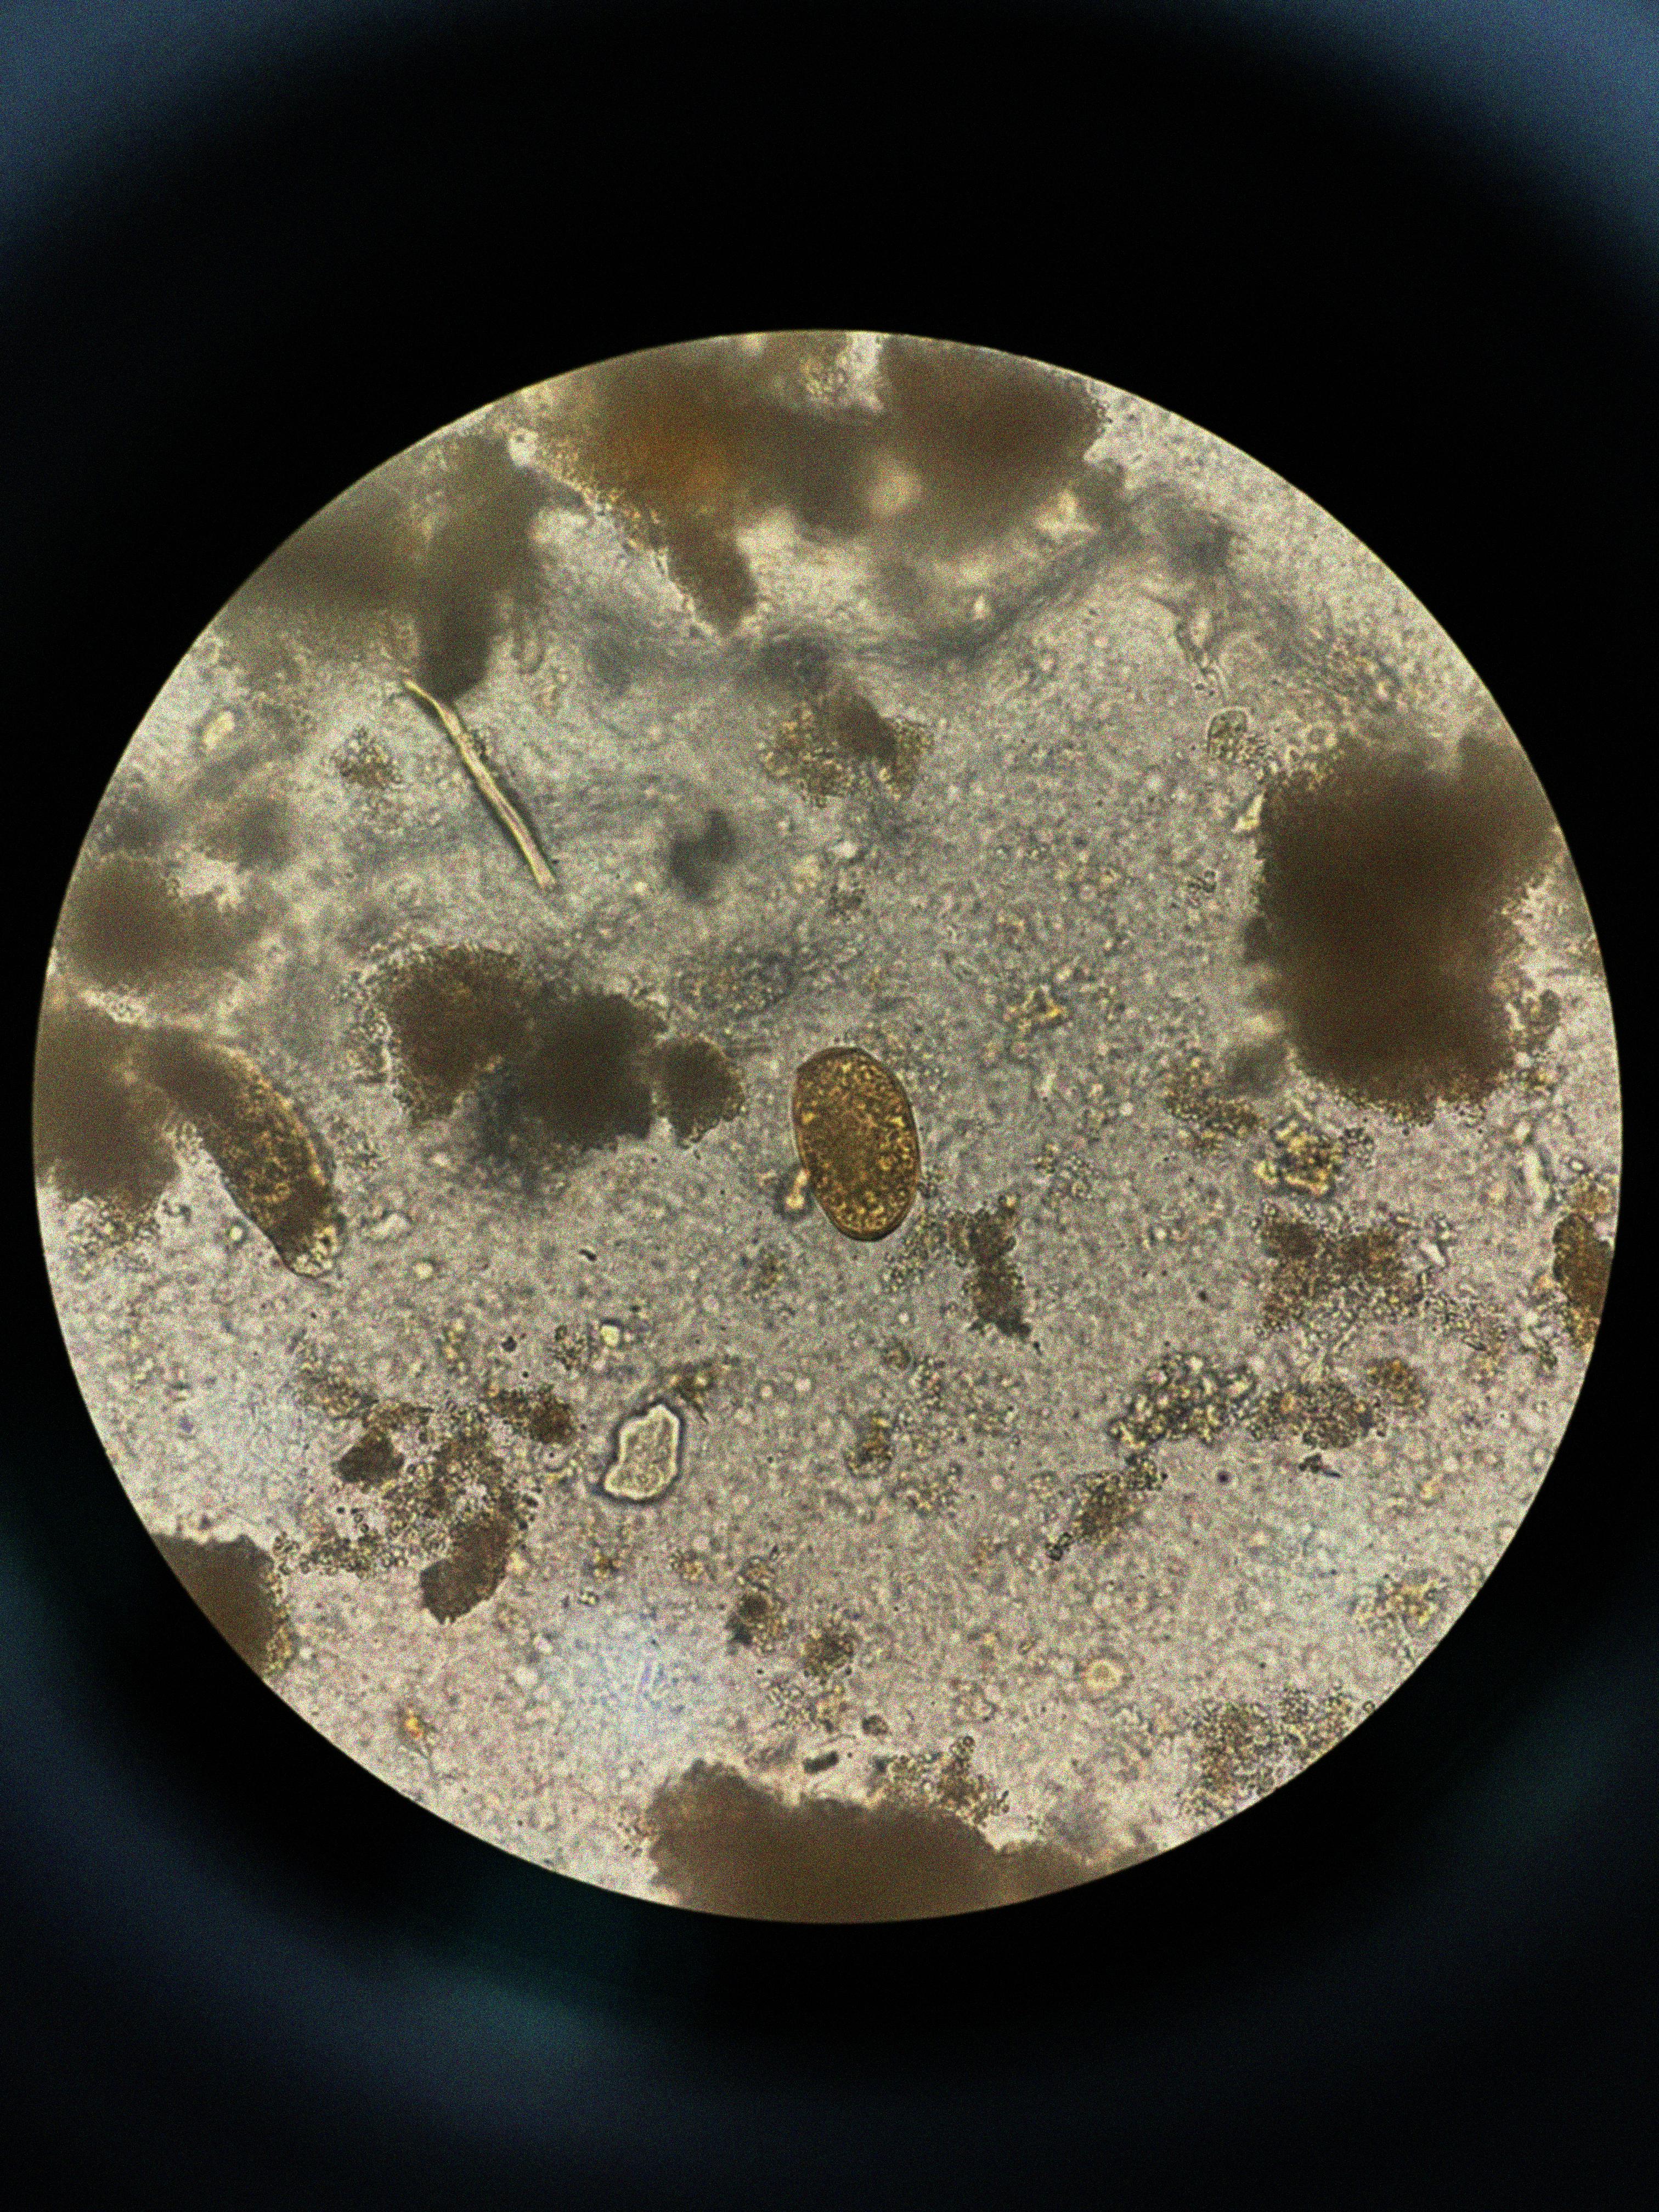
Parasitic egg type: Paragonimus spp